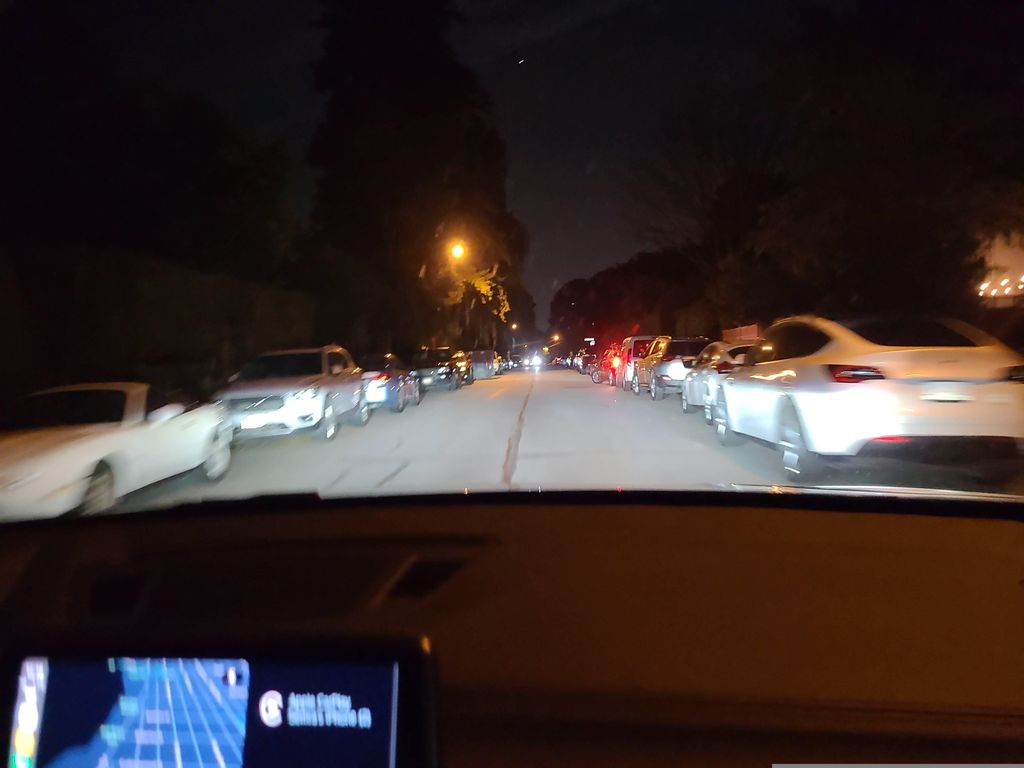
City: vancouver